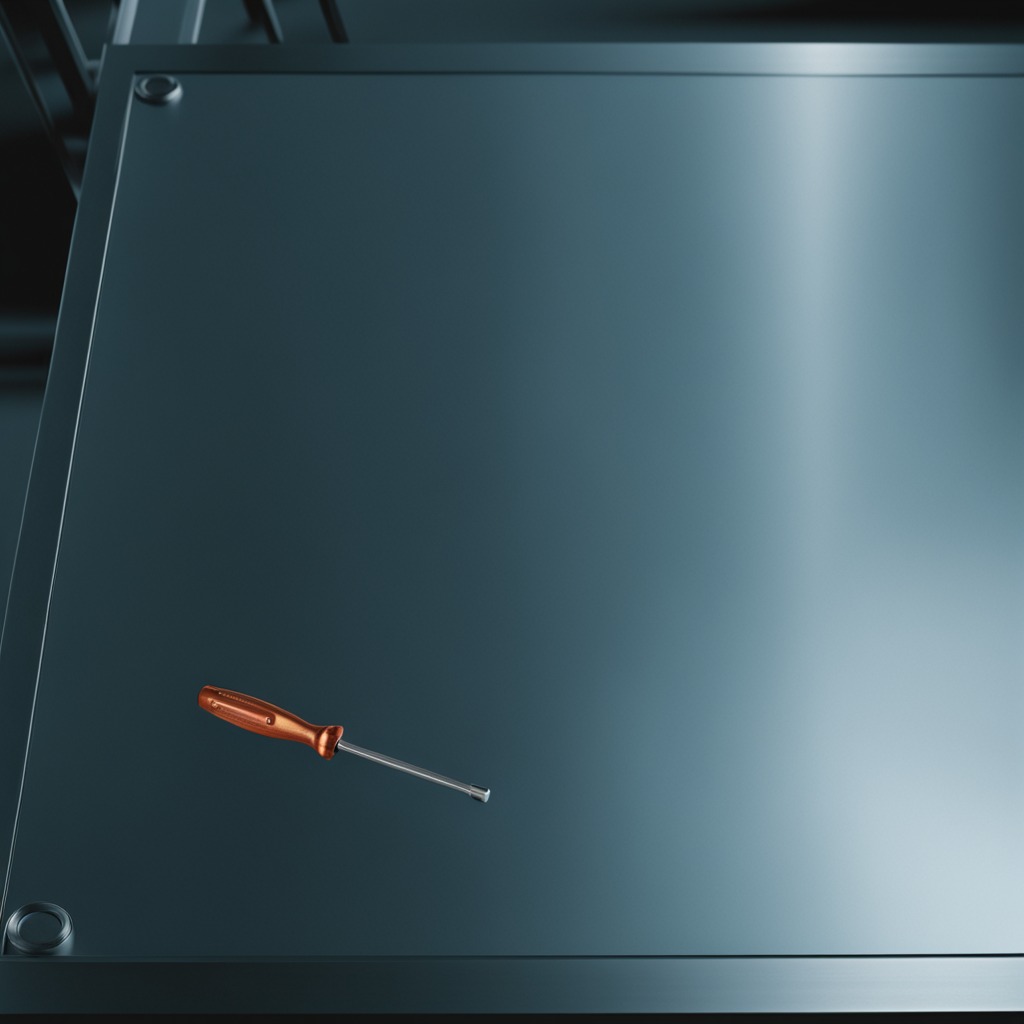
A screwdriver lies on the metal table.